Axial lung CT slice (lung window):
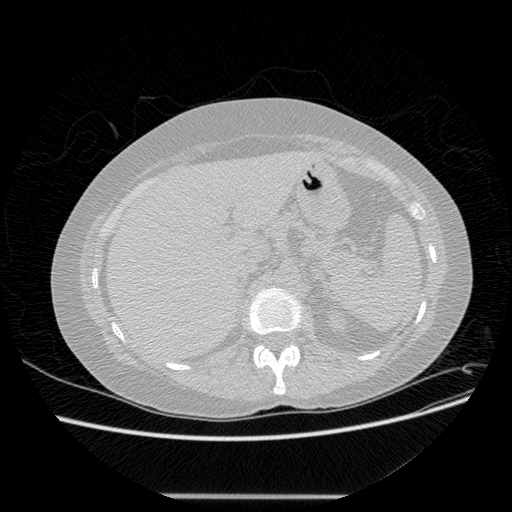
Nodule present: no